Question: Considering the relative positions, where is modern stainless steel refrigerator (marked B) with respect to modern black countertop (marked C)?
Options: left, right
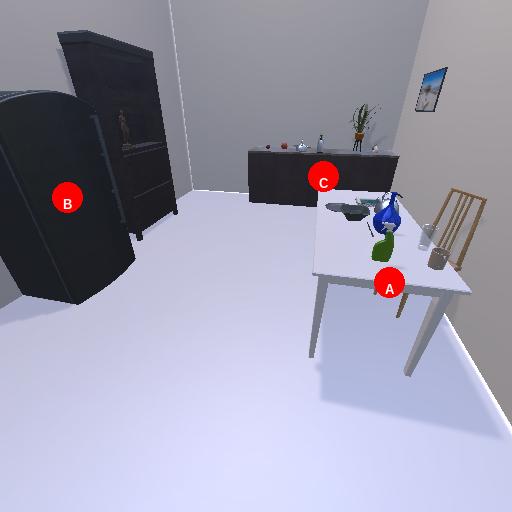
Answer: left